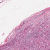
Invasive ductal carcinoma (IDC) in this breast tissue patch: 1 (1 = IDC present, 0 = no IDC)